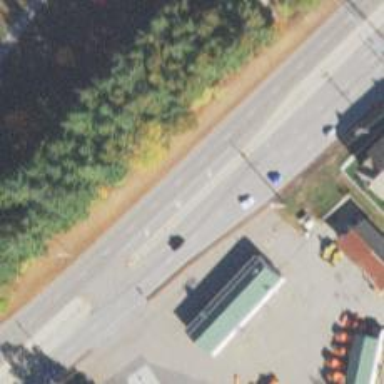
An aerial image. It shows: Secondary link road with asphalt surface.